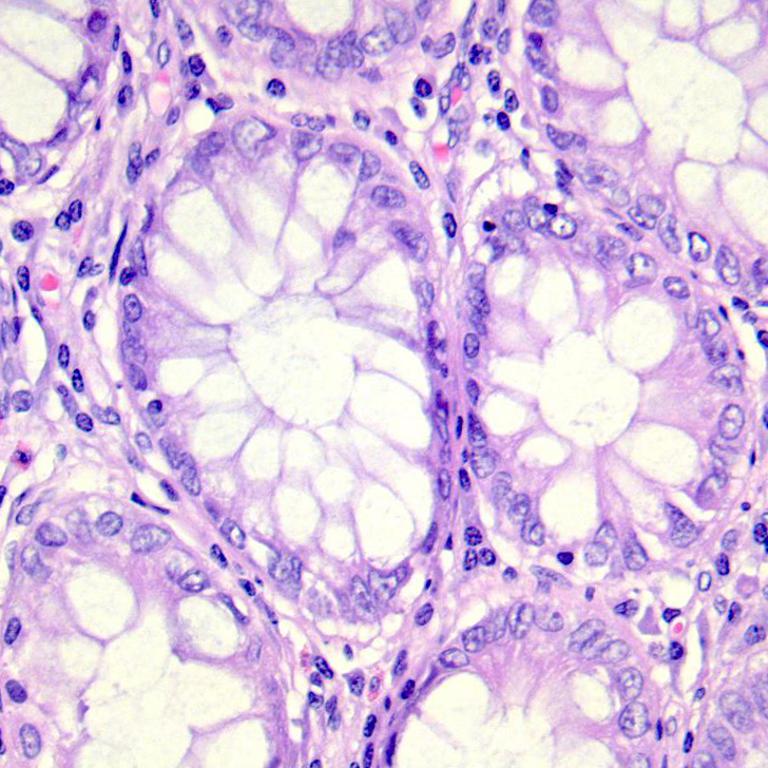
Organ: colon
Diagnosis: benign